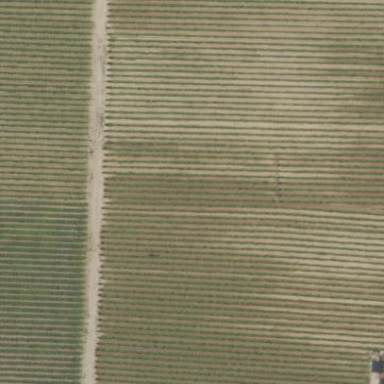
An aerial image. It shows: Vineyard.